Question: I was trying to create a menu like this(Menu in gray background)-

I made it using a LayoutInflator. Its code is below-
'''
ImageView imgv1, imgv2;
TextView tv1, tv2, tv3;
private Animation down;
View child;
@Override
protected void onCreate(Bundle savedInstanceState)
{
super.onCreate(savedInstanceState);
setContentView(R.layout.activity_home);
imgv1 = (ImageView) findViewById(R.id.imageViewHA1);
imgv2 = (ImageView) findViewById(R.id.imageViewHA2);
tv1 = (TextView) findViewById(R.id.textViewMenu1);
tv2 = (TextView) findViewById(R.id.textViewMenu2);
tv3 = (TextView) findViewById(R.id.textViewMenu3);
down = AnimationUtils.loadAnimation(this, R.anim.slide_down);
imgv2.setOnClickListener(new OnClickListener()
{
@Override
public void onClick(View v)
{
LinearLayout item = (LinearLayout) findViewById(R.id.linearLayout2);
if (child == null)
{
item.setAnimation(down);
down.start();
child = getLayoutInflater().inflate(R.layout.menu_layout, null);
item.addView(child);
} else
{
item.removeAllViews();
child = null;
}
}
});
tv3.setOnClickListener(new OnClickListener()
{
@Override
public void onClick(View v)
{
System.exit(0);
}
});
}
'''
R.layout.menu_layout code-
'''
<?xml version="1.0" encoding="utf-8"?>
<RelativeLayout xmlns:android="http://schemas.android.com/apk/res/android"
android:id="@+id/RelativeLayout1"
android:layout_width="wrap_content"
android:layout_height="wrap_content"
android:orientation="vertical" >
<LinearLayout
android:id="@+id/menulayout1"
android:layout_width="wrap_content"
android:layout_height="wrap_content"
android:background="@color/White"
android:orientation="vertical"
android:showDividers="middle" >
<LinearLayout
android:layout_width="match_parent"
android:layout_height="wrap_content"
android:layout_marginLeft="3dp"
android:layout_marginRight="3dp"
android:layout_marginTop="2dp"
android:background="@color/DimGray" >
<TextView
android:id="@+id/textViewMenu1"
android:layout_width="match_parent"
android:layout_height="match_parent"
android:gravity="center"
android:paddingBottom="3dp"
android:paddingLeft="10dp"
android:paddingRight="10dp"
android:paddingTop="3dp"
android:text="New Group"
android:textColor="@color/White"
android:textStyle="bold" />
</LinearLayout>
<LinearLayout
android:layout_width="match_parent"
android:layout_height="wrap_content"
android:layout_marginLeft="3dp"
android:layout_marginRight="3dp"
android:layout_marginTop="2dp"
android:background="@color/DimGray" >
<TextView
android:id="@+id/textViewMenu2"
android:layout_width="match_parent"
android:layout_height="match_parent"
android:gravity="center"
android:paddingBottom="3dp"
android:paddingLeft="10dp"
android:paddingRight="10dp"
android:paddingTop="3dp"
android:text="Contacts"
android:textColor="@color/White"
android:textStyle="bold" />
</LinearLayout>
<LinearLayout
android:layout_width="match_parent"
android:layout_height="wrap_content"
android:layout_marginLeft="3dp"
android:layout_marginRight="3dp"
android:layout_marginTop="2dp"
android:background="@color/DimGray"
android:orientation="vertical" >
<TextView
android:id="@+id/textViewMenu3"
android:layout_width="match_parent"
android:layout_height="match_parent"
android:gravity="center"
android:paddingBottom="3dp"
android:paddingLeft="10dp"
android:paddingRight="10dp"
android:paddingTop="3dp"
android:text="Exit"
android:textColor="@color/White"
android:textStyle="bold" />
</LinearLayout>
</LinearLayout>
</RelativeLayout>
'''
When I ran my code I got the exception which is in the title of this question. The LogCat details are here-
'''
09-18 22:06:50.369: E/AndroidRuntime(952): FATAL EXCEPTION: main
09-18 22:06:50.369: E/AndroidRuntime(952): java.lang.RuntimeException: Unable to start activity ComponentInfo{com.example.gchat/com.example.gchat.HomeActivity}: java.lang.NullPointerException
09-18 22:06:50.369: E/AndroidRuntime(952): at android.app.ActivityThread.performLaunchActivity(ActivityThread.java:2059)
09-18 22:06:50.369: E/AndroidRuntime(952): at android.app.ActivityThread.handleLaunchActivity(ActivityThread.java:2084)
09-18 22:06:50.369: E/AndroidRuntime(952): at android.app.ActivityThread.access$600(ActivityThread.java:130)
09-18 22:06:50.369: E/AndroidRuntime(952): at android.app.ActivityThread$H.handleMessage(ActivityThread.java:1195)
09-18 22:06:50.369: E/AndroidRuntime(952): at android.os.Handler.dispatchMessage(Handler.java:99)
09-18 22:06:50.369: E/AndroidRuntime(952): at android.os.Looper.loop(Looper.java:137)
09-18 22:06:50.369: E/AndroidRuntime(952): at android.app.ActivityThread.main(ActivityThread.java:4745)
09-18 22:06:50.369: E/AndroidRuntime(952): at java.lang.reflect.Method.invokeNative(Native Method)
09-18 22:06:50.369: E/AndroidRuntime(952): at java.lang.reflect.Method.invoke(Method.java:511)
09-18 22:06:50.369: E/AndroidRuntime(952): at com.android.internal.os.ZygoteInit$MethodAndArgsCaller.run(ZygoteInit.java:786)
09-18 22:06:50.369: E/AndroidRuntime(952): at com.android.internal.os.ZygoteInit.main(ZygoteInit.java:553)
09-18 22:06:50.369: E/AndroidRuntime(952): at dalvik.system.NativeStart.main(Native Method)
09-18 22:06:50.369: E/AndroidRuntime(952): Caused by: java.lang.NullPointerException
09-18 22:06:50.369: E/AndroidRuntime(952): at com.example.gchat.HomeActivity.onCreate(HomeActivity.java:58)
09-18 22:06:50.369: E/AndroidRuntime(952): at android.app.Activity.performCreate(Activity.java:5008)
09-18 22:06:50.369: E/AndroidRuntime(952): at android.app.Instrumentation.callActivityOnCreate(Instrumentation.java:1079)
09-18 22:06:50.369: E/AndroidRuntime(952): at android.app.ActivityThread.performLaunchActivity(ActivityThread.java:2023)
09-18 22:06:50.369: E/AndroidRuntime(952): ... 11 more
09-18 22:16:03.709: E/Trace(998): error opening trace file: No such file or directory (2)
09-18 22:16:04.238: D/AndroidRuntime(998): Shutting down VM
09-18 22:16:04.238: W/dalvikvm(998): threadid=1: thread exiting with uncaught exception (group=0x40a13300)
09-18 22:16:04.248: E/AndroidRuntime(998): FATAL EXCEPTION: main
09-18 22:16:04.248: E/AndroidRuntime(998): java.lang.RuntimeException: Unable to start activity ComponentInfo{com.example.gchat/com.example.gchat.HomeActivity}: java.lang.ClassCastException: com.example.gchat.HomeActivity cannot be cast to android.view.View$OnClickListener
09-18 22:16:04.248: E/AndroidRuntime(998): at android.app.ActivityThread.performLaunchActivity(ActivityThread.java:2059)
09-18 22:16:04.248: E/AndroidRuntime(998): at android.app.ActivityThread.handleLaunchActivity(ActivityThread.java:2084)
09-18 22:16:04.248: E/AndroidRuntime(998): at android.app.ActivityThread.access$600(ActivityThread.java:130)
09-18 22:16:04.248: E/AndroidRuntime(998): at android.app.ActivityThread$H.handleMessage(ActivityThread.java:1195)
09-18 22:16:04.248: E/AndroidRuntime(998): at android.os.Handler.dispatchMessage(Handler.java:99)
09-18 22:16:04.248: E/AndroidRuntime(998): at android.os.Looper.loop(Looper.java:137)
09-18 22:16:04.248: E/AndroidRuntime(998): at android.app.ActivityThread.main(ActivityThread.java:4745)
09-18 22:16:04.248: E/AndroidRuntime(998): at java.lang.reflect.Method.invokeNative(Native Method)
09-18 22:16:04.248: E/AndroidRuntime(998): at java.lang.reflect.Method.invoke(Method.java:511)
09-18 22:16:04.248: E/AndroidRuntime(998): at com.android.internal.os.ZygoteInit$MethodAndArgsCaller.run(ZygoteInit.java:786)
09-18 22:16:04.248: E/AndroidRuntime(998): at com.android.internal.os.ZygoteInit.main(ZygoteInit.java:553)
09-18 22:16:04.248: E/AndroidRuntime(998): at dalvik.system.NativeStart.main(Native Method)
09-18 22:16:04.248: E/AndroidRuntime(998): Caused by: java.lang.ClassCastException: com.example.gchat.HomeActivity cannot be cast to android.view.View$OnClickListener
09-18 22:16:04.248: E/AndroidRuntime(998): at com.example.gchat.HomeActivity.onCreate(HomeActivity.java:35)
09-18 22:16:04.248: E/AndroidRuntime(998): at android.app.Activity.performCreate(Activity.java:5008)
09-18 22:16:04.248: E/AndroidRuntime(998): at android.app.Instrumentation.callActivityOnCreate(Instrumentation.java:1079)
09-18 22:16:04.248: E/AndroidRuntime(998): at android.app.ActivityThread.performLaunchActivity(ActivityThread.java:2023)
09-18 22:16:04.248: E/AndroidRuntime(998): ... 11 more
09-18 22:20:33.669: E/Trace(1046): error opening trace file: No such file or directory (2)
09-18 22:20:33.989: D/AndroidRuntime(1046): Shutting down VM
09-18 22:20:34.029: W/dalvikvm(1046): threadid=1: thread exiting with uncaught exception (group=0x40a13300)
09-18 22:20:34.079: E/AndroidRuntime(1046): FATAL EXCEPTION: main
09-18 22:20:34.079: E/AndroidRuntime(1046): java.lang.RuntimeException: Unable to start activity ComponentInfo{com.example.gchat/com.example.gchat.HomeActivity}: java.lang.NullPointerException
09-18 22:20:34.079: E/AndroidRuntime(1046): at android.app.ActivityThread.performLaunchActivity(ActivityThread.java:2059)
09-18 22:20:34.079: E/AndroidRuntime(1046): at android.app.ActivityThread.handleLaunchActivity(ActivityThread.java:2084)
09-18 22:20:34.079: E/AndroidRuntime(1046): at android.app.ActivityThread.access$600(ActivityThread.java:130)
09-18 22:20:34.079: E/AndroidRuntime(1046): at android.app.ActivityThread$H.handleMessage(ActivityThread.java:1195)
09-18 22:20:34.079: E/AndroidRuntime(1046): at android.os.Handler.dispatchMessage(Handler.java:99)
09-18 22:20:34.079: E/AndroidRuntime(1046): at android.os.Looper.loop(Looper.java:137)
09-18 22:20:34.079: E/AndroidRuntime(1046): at android.app.ActivityThread.main(ActivityThread.java:4745)
09-18 22:20:34.079: E/AndroidRuntime(1046): at java.lang.reflect.Method.invokeNative(Native Method)
09-18 22:20:34.079: E/AndroidRuntime(1046): at java.lang.reflect.Method.invoke(Method.java:511)
09-18 22:20:34.079: E/AndroidRuntime(1046): at com.android.internal.os.ZygoteInit$MethodAndArgsCaller.run(ZygoteInit.java:786)
09-18 22:20:34.079: E/AndroidRuntime(1046): at com.android.internal.os.ZygoteInit.main(ZygoteInit.java:553)
09-18 22:20:34.079: E/AndroidRuntime(1046): at dalvik.system.NativeStart.main(Native Method)
09-18 22:20:34.079: E/AndroidRuntime(1046): Caused by: java.lang.NullPointerException
09-18 22:20:34.079: E/AndroidRuntime(1046): at com.example.gchat.HomeActivity.onCreate(HomeActivity.java:58)
09-18 22:20:34.079: E/AndroidRuntime(1046): at android.app.Activity.performCreate(Activity.java:5008)
09-18 22:20:34.079: E/AndroidRuntime(1046): at android.app.Instrumentation.callActivityOnCreate(Instrumentation.java:1079)
09-18 22:20:34.079: E/AndroidRuntime(1046): at android.app.ActivityThread.performLaunchActivity(ActivityThread.java:2023)
09-18 22:20:34.079: E/AndroidRuntime(1046): ... 11 more
'''
I searched a lot here and in Google, but couldn't found anything helpful. How can I correct this error ?
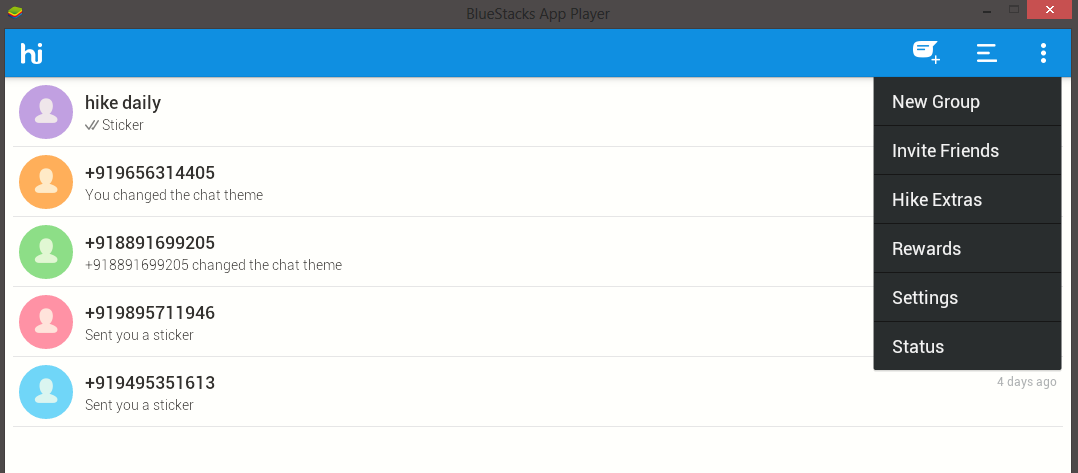
Answer: You are accessing child views even before inflating the layout and that's the first cause you are getting 'NullPointerException'
'''
java.lang.RuntimeException: Unable to start activity ComponentInfo{com.example.gchat/com.example.gchat.HomeActivity}: java.lang.NullPointerException
'''
First inflate the layout then access its child views using that inflated layout reference. Otherwise, system will not understand that the view, you are trying use, is belongs to inflated layout.
As example:
'''
View view = getLayoutInflater().inflate(R.layout.menu_layout, null);
TextView tv1 = (TextView) view.findViewById(R.id.textViewMenu1);
'''
you should initialize your 'TextViews' of inflated layout as below
'''
if (child == null) {
item.setAnimation(down);
down.start();
child = getLayoutInflater().inflate(R.layout.menu_layout, null);
tv1 = (TextView) child.findViewById(R.id.textViewMenu1);
tv2 = (TextView) child.findViewById(R.id.textViewMenu2);
tv3 = (TextView) child.findViewById(R.id.textViewMenu3);
tv3.setOnClickListener(new OnClickListener()
{
@Override
public void onClick(View v)
{
//you code
}
});
item.addView(child);
}
'''